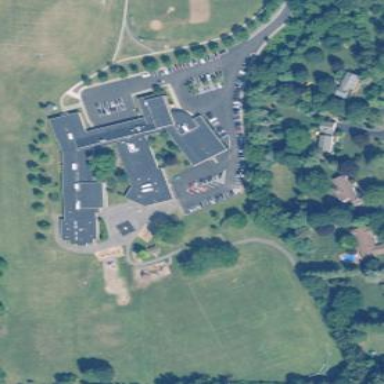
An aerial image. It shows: School building.